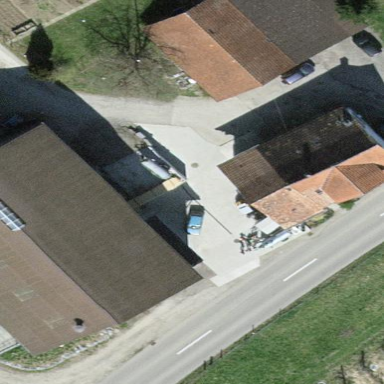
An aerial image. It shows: Farmyard area.